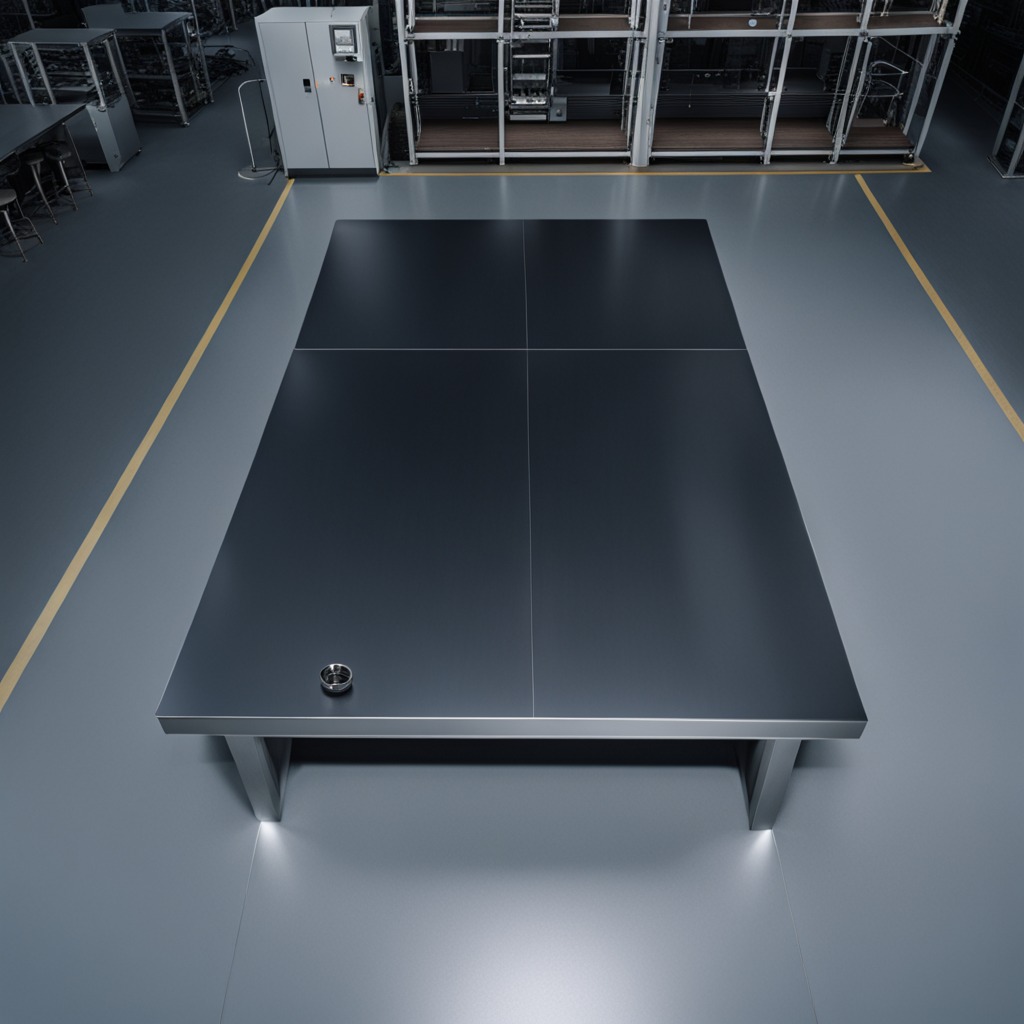
A metal nut is lying on the tabletop.